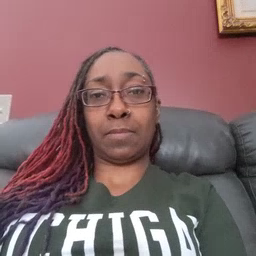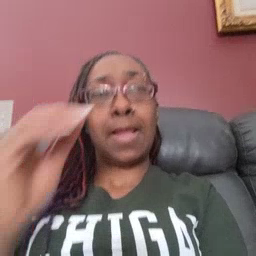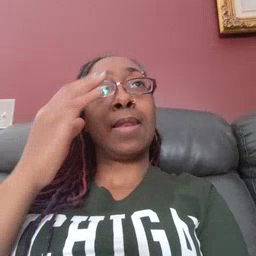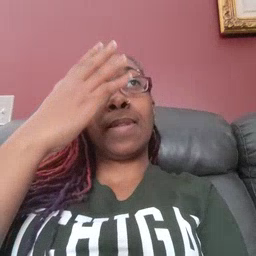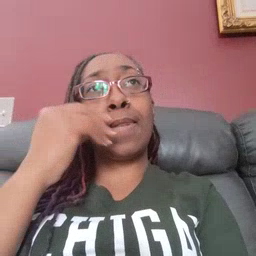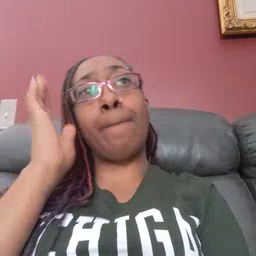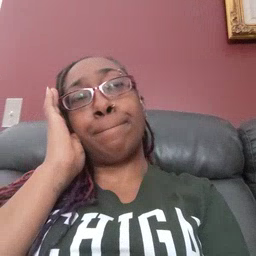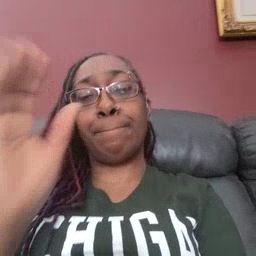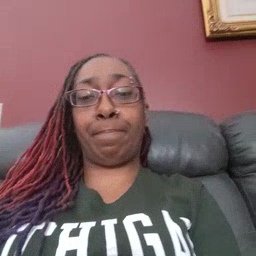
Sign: nap